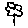
Label: flower